A spectrogram of one vibration snapshot from a rotating bearing is shown (time on one axis, frequency on the other). Based on the visible evidence, which condition applies: normal, inner_race, outer_race, ball?
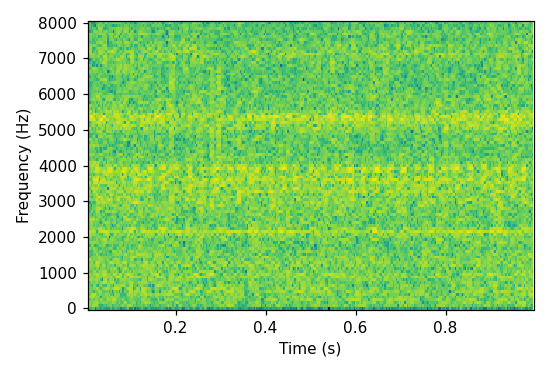
Answer: inner_race